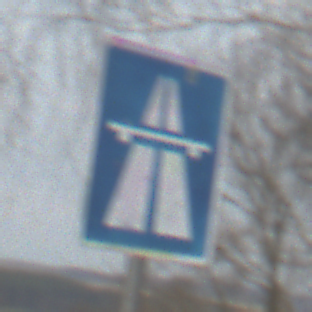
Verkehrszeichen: Autobahn
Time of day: MorningAfternoon
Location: Outdoor (Nature)
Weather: PartlyCloudy
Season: Autumn
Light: Natural